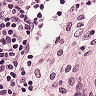
Metastatic tissue present: no